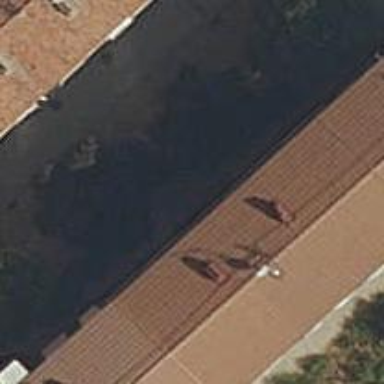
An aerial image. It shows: Hipped-roof building with apartments.